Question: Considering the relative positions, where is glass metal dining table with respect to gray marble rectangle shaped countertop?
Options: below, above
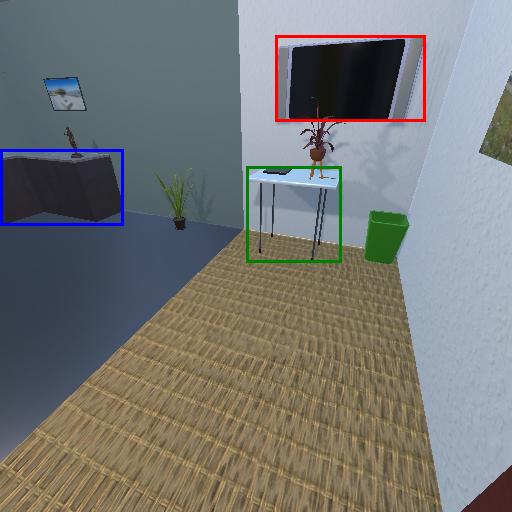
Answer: below